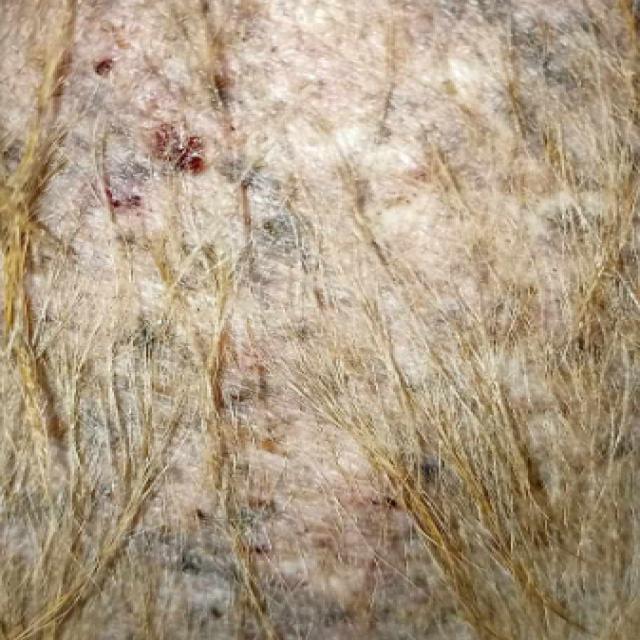
Canine demodicosis (Demodex mange) — caused by Demodex canis mites. Presents with alopecia, follicular papules, pustules, and comedones. Often localized on face and forelimbs.